Question: I try to set default path and set this value to JtextField. When I add new row and select the path it works. But when the script is first start, I try to give default path to first row but it doesn't take the correct string.
This is the screenshot : I give the path -> //bie-pvcs-01/logs_122 but it takes role_script.MainGuiComp@127077b

Here is my code :
'''
public class MainGui extends JFrame {
private JPanel contentPane;
private JTextField userNametextField;
private JLabel searchLabel,lblNewLabel_2;
private JTable CompTable = null;
private CompTableModel CompModel = null;
private JButton addButton = null;
private String folder = File.separator+File.separator+"bie-pvcs-01"+File.separator+"logs_122"+File.separator;
private JComboBox<String> comboBox;
private JLabel pathWarningLabel;
private ArrayList<String> plist = new ArrayList<>();
File lastDirectory = new File(File.separator+File.separator+"bie-pvcs-01"+File.separator+"logs_122"+File.separator);
private JTextField textField;
private JTable table;
/**
* Launch the application.
*/
public static void main(String[] args) {
try {
for (LookAndFeelInfo info : UIManager.getInstalledLookAndFeels()) {
if ("Nimbus".equals(info.getName())) {
UIManager.setLookAndFeel(info.getClassName());
break;
}
}
} catch (Exception e) {
// If Nimbus is not available, you can set the GUI to another look and feel.
}
EventQueue.invokeLater(new Runnable() {
public void run() {
try {
MainGui frame = new MainGui();
Dimension dim = Toolkit.getDefaultToolkit().getScreenSize();
int w = frame.getSize().width;
int h = frame.getSize().height;
int x = (dim.width-w)/4;
int y = (dim.height-h)/2;
frame.setLocation(x, y);
frame.setVisible(true);
} catch (Exception e) {
e.printStackTrace();
}
}
});
}
/**
* Create the frame.
*/
public MainGui() {
getContentPane().setBackground(SystemColor.inactiveCaptionText);
setDefaultCloseOperation(JFrame.EXIT_ON_CLOSE);
setBounds(100, 100, 650, 650);
contentPane = new JPanel();
getContentPane().setLayout(null);
setTitle("Role Finding Script");
CompTable = CreateCompTable();
JScrollPane CompTableScrollpane = new JScrollPane(CompTable, JScrollPane.VERTICAL_SCROLLBAR_AS_NEEDED,
JScrollPane.HORIZONTAL_SCROLLBAR_AS_NEEDED);
CompTableScrollpane.setBounds(10, 325, 599, 108);
CompTableScrollpane.getViewport().setBackground(Color.white);
getContentPane().add(CompTableScrollpane);
JLabel lblUsername = new JLabel(" Username :");
lblUsername.setFont(new Font("LucidaSans", Font.BOLD, 13));
lblUsername.setBounds(10, 111, 172, 30);
Border border = BorderFactory.createRaisedSoftBevelBorder();
border = BorderFactory.createEtchedBorder();
lblUsername.setBorder(border);
getContentPane().add(lblUsername);
userNametextField = new JTextField();
userNametextField.setBounds(216, 111, 393, 30);
userNametextField.setFont(new Font("LucidaSans", Font.PLAIN, 13));
getContentPane().add(userNametextField);
userNametextField.setColumns(20);
JLabel lblRole = new JLabel(" Roles :");
lblRole.setFont(new Font("LucidaSans", Font.BOLD, 13));
lblRole.setBounds(10, 174, 172, 30);
border = BorderFactory.createEtchedBorder();
lblRole.setBorder(border);
getContentPane().add(lblRole);
comboBox = new JComboBox<String>();
comboBox.setBounds(216, 175, 393, 30);
// comboBox.addItem("CHANGE-MANAGER");
// comboBox.addItem("PCMS-PART-MANAGER");
// comboBox.addItem("PMCS-ROLE-MANAGER");
comboBox.addItem("VR_ANALYST");
getContentPane().add(comboBox);
textField = new JTextField();
textField.setFont(new Font("Dialog", Font.PLAIN, 13));
textField.setColumns(20);
textField.setBounds(216, 239, 393, 30);
getContentPane().add(textField);
searchLabel = new JLabel("Searching.. Please wait..");
searchLabel.setFont(new Font("LucidaSans", Font.BOLD, 13));
searchLabel.setBounds(216, 564, 195, 30);
searchLabel.setVisible(false);
getContentPane().add(searchLabel);
JButton btnNewButton = new JButton("Execute !");
btnNewButton.setFont(new Font("LucidaSans", Font.BOLD, 13));
btnNewButton.addActionListener(new ActionListener() {
public void actionPerformed(ActionEvent arg0) {
//check the username
System.out.println(CompTable.getRowCount());
if(userNametextField.getText() == null || userNametextField.getText().equals("")){
lblNewLabel_2.setText("Please filled in the username part !");
}else if(CompTable.getRowCount() == 0){
pathWarningLabel.setText("Please add at least one path..");
pathWarningLabel.setVisible(true);
}else{
for(int i=0; i<CompTable.getRowCount(); i++){
if(CompTable.getValueAt(i, 0).toString() != null && !CompTable.getValueAt(i, 0).toString().equals("")){
plist.add(CompTable.getValueAt(i,0).toString());
}
}
for(String a : plist){
System.out.println("1" + a);
}
if(plist.size() != 0){
searchLabel.setVisible(true);
SearchingClass task = new SearchingClass(searchLabel,userNametextField.getText(),comboBox.getSelectedItem().toString(),plist,textField.getText());
//run the script
task.execute();
}
}
}
});
btnNewButton.setBounds(227, 523, 126, 30);
getContentPane().add(btnNewButton);
JButton btnNewButton_1 = new JButton("+");
btnNewButton_1.addActionListener(new ActionListener() {
public void actionPerformed(ActionEvent arg0) {
CompModel.addRow("");
}
});
btnNewButton_1.setBounds(566, 481, 43, 23);
getContentPane().add(btnNewButton_1);
JLabel lblPleaseSelectThe = new JLabel("Please select the log files directories");
lblPleaseSelectThe.setForeground(Color.RED);
lblPleaseSelectThe.setHorizontalAlignment(SwingConstants.CENTER);
lblPleaseSelectThe.setBounds(180, 300, 297, 14);
getContentPane().add(lblPleaseSelectThe);
JLabel lblNewLabel_1 = new JLabel("Add New Path");
lblNewLabel_1.setFont(new Font("Tahoma", Font.ITALIC, 11));
lblNewLabel_1.setHorizontalAlignment(SwingConstants.CENTER);
lblNewLabel_1.setBounds(444, 481, 126, 23);
getContentPane().add(lblNewLabel_1);
Color my_color1 = new Color(204,74,20);
JLabel lblRoleFindingScript = new JLabel("Role Finding Script ");
lblRoleFindingScript.setFont(new Font("Tahoma", Font.BOLD, 15));
lblRoleFindingScript.setHorizontalAlignment(SwingConstants.CENTER);
lblRoleFindingScript.setForeground(my_color1);
lblRoleFindingScript.setBounds(197, 43, 297, 30);
getContentPane().add(lblRoleFindingScript);
lblNewLabel_2 = new JLabel("");
lblNewLabel_2.setForeground(Color.RED);
lblNewLabel_2.setFont(new Font("Tahoma", Font.ITALIC, 10));
lblNewLabel_2.setBounds(226, 150, 282, 14);
getContentPane().add(lblNewLabel_2);
pathWarningLabel = new JLabel();
pathWarningLabel.setFont(new Font("Tahoma", Font.ITALIC, 11));
pathWarningLabel.setHorizontalAlignment(SwingConstants.CENTER);
pathWarningLabel.setForeground(Color.RED);
pathWarningLabel.setBounds(140, 444, 384, 14);
pathWarningLabel.setVisible(false);
getContentPane().add(pathWarningLabel);
JLabel lblNewLabel = new JLabel("");
lblNewLabel.setIcon(new ImageIcon("valeo2.png"));
lblNewLabel.setBounds(10, 11, 172, 89);
getContentPane().add(lblNewLabel);
JLabel lblRegex = new JLabel(" Regex :");
lblRegex.setFont(new Font("Dialog", Font.BOLD, 13));
lblRegex.setBounds(10, 239, 172, 30);
border = BorderFactory.createEtchedBorder();
lblRegex.setBorder(border);
getContentPane().add(lblRegex);
}
public JTable CreateCompTable() {
CompModel = new CompTableModel();
CompModel.addRow(folder);
// CompModel.addRow("");
table = new JTable(CompModel);
table.setRowHeight(new CompCellPanel().getPreferredSize().height);
table.setTableHeader(null);
CompCellEditorRenderer compCellEditorRenderer = new CompCellEditorRenderer();
table.setDefaultRenderer(Object.class, compCellEditorRenderer);
table.setDefaultEditor(Object.class, compCellEditorRenderer);
return table;
}
class CompTableModel extends DefaultTableModel {
private static final long serialVersionUID = 1L;
@Override
public int getColumnCount() {
return 1;
}
public void addRow(String string) {
super.addRow(new Object[]{new Comp(string)});
}
}
class CompCellPanel extends JPanel {
private static final long serialVersionUID = 1L;
private JLabel labelWith = new JLabel("Path : ");
private JTextField lowerField = new JTextField();
private JButton browseButton = new JButton("browse");
private JButton removeButton = new JButton("remove");
CompCellPanel() {
setLayout(new BoxLayout(this, BoxLayout.X_AXIS));
removeButton.addActionListener(new ActionListener() {
@Override
public void actionPerformed(ActionEvent e) {
// JTable table = (JTable) SwingUtilities.getAncestorOfClass(JTable.class, (Component) e.getSource());
int row = table.getEditingRow();
table.getCellEditor().stopCellEditing();
((DefaultTableModel) table.getModel()).removeRow(row);
}
});
browseButton.addActionListener(new ActionListener() {
@Override
public void actionPerformed(ActionEvent e) {
// JTable table = (JTable) SwingUtilities.getAncestorOfClass(JTable.class, (Component) e.getSource());
int row = table.getEditingRow();
Chooser frame = new Chooser();
table.getModel().setValueAt(frame.fileName, row, 0);
lowerField.setText(frame.fileName);
}
});
lowerField.setEditable(false);
add(labelWith);
add(lowerField);
add(browseButton);
add(removeButton);
}
public void setComp(Comp Comp) {
lowerField.setText(Comp.lower);
}
public Comp getComp() {
return new Comp(lowerField.getText());
}
}
class CompCellEditorRenderer extends AbstractCellEditor implements TableCellRenderer, TableCellEditor {
private static final long serialVersionUID = 1L;
private CompCellPanel renderer = new CompCellPanel();
private CompCellPanel editor = new CompCellPanel();
@Override
public Component getTableCellRendererComponent(JTable table, Object value, boolean isSelected, boolean hasFocus, int row, int column) {
renderer.setComp((Comp) value);
return renderer;
}
@Override
public Component getTableCellEditorComponent(JTable table, Object value, boolean isSelected, int row, int column) {
editor.setComp((Comp) value);
return editor;
}
@Override
public Object getCellEditorValue() {
return editor.getComp();
}
@Override
public boolean isCellEditable(EventObject anEvent) {
return true;
}
@Override
public boolean shouldSelectCell(EventObject anEvent) {
return false;
}
}
class Comp {
String lower;
public Comp(String text) {
this.lower = text;
}
}
class Chooser extends JPanel {
//File chooser class
JFileChooser chooser;
String fileName;
public Chooser() {
chooser = new JFileChooser();
chooser.setFileSelectionMode(JFileChooser.DIRECTORIES_ONLY);
// chooser.setCurrentDirectory(lastDirectory);
int r = chooser.showOpenDialog(new JPanel());
if (r == JFileChooser.APPROVE_OPTION) {
fileName = chooser.getSelectedFile().getPath();
// lastDirectory = chooser.getSelectedFile();
}
}
}
}
'''
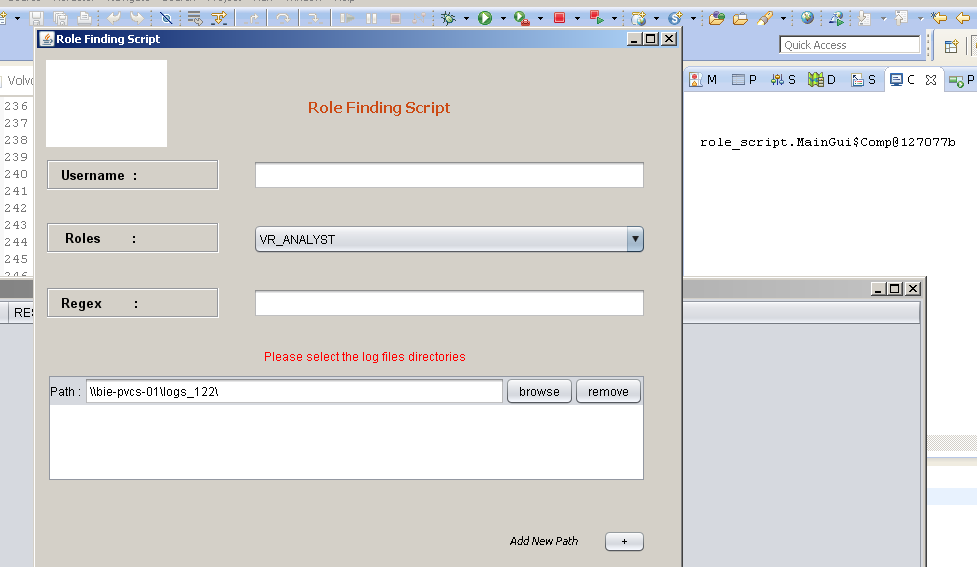
Answer: Seems you store values in 'JTabel' like your own objects('Comp'). Try to replace in your 'btnNewButton' 'ActionListener' method next lines:
'''
for(int i=0; i<CompTable.getRowCount(); i++){
if(CompTable.getValueAt(i, 0).toString() != null && !CompTable.getValueAt(i, 0).toString().equals("")){
plist.add(CompTable.getValueAt(i,0).toString());
}
}
'''
by that:
'''
for(int i=0; i<CompTable.getRowCount(); i++){
String value = ((Comp)CompTable.getValueAt(i, 0)).lower;
if(value!= null && !value.isEmpty()){
plist.add(value);
}
}
'''
it helps you. Because when you use 'getValueAt()' method you get 'Comp' instance, you can cast it and get value from that object.
Also read about <URL>.